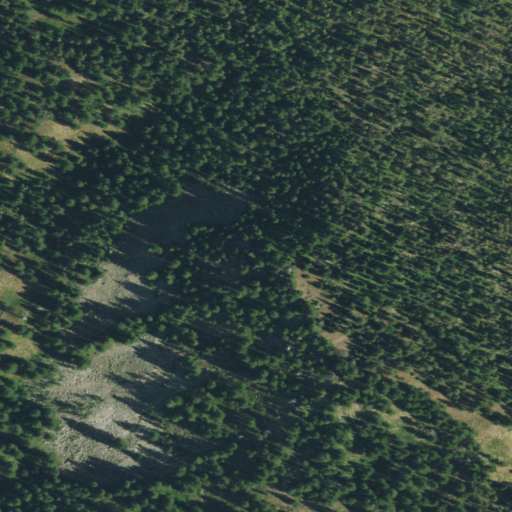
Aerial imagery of mountain in Wyoming named Birch Hills containing evergreen forest and shrub